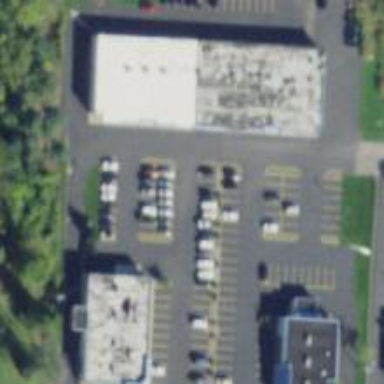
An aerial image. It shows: Retail area.